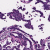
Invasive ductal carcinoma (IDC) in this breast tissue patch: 1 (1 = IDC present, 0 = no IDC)